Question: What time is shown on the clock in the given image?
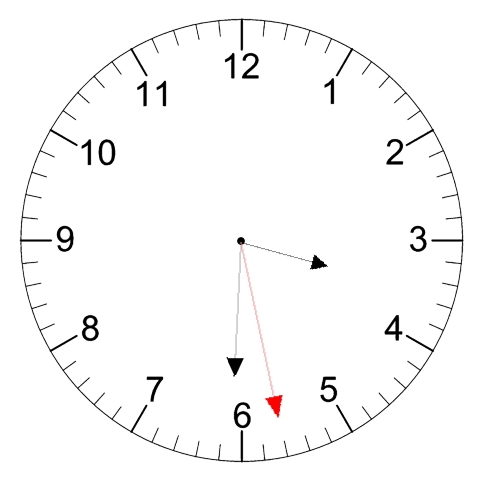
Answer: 03:30:28